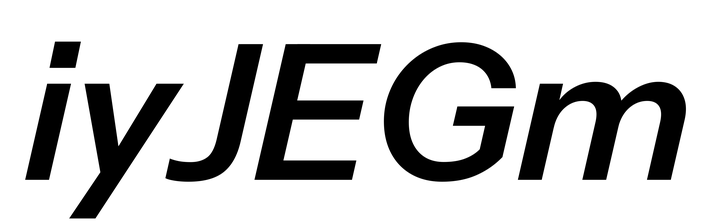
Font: InstrumentSans-Italic_SemiBold_Italic